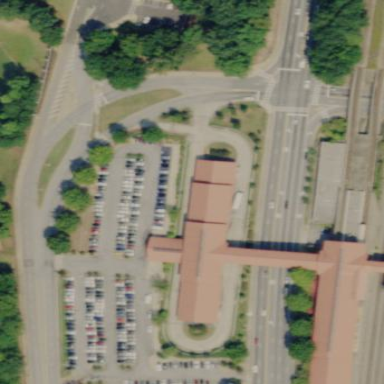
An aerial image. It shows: Train station building.